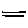
Label: line